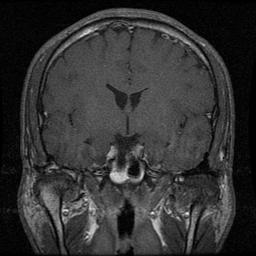
Label: pituitary